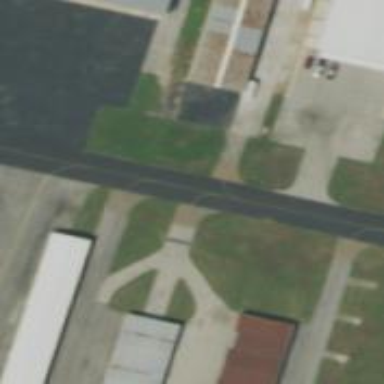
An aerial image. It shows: View of taxiway at the airport.